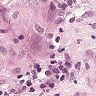
Metastatic tissue present: yes